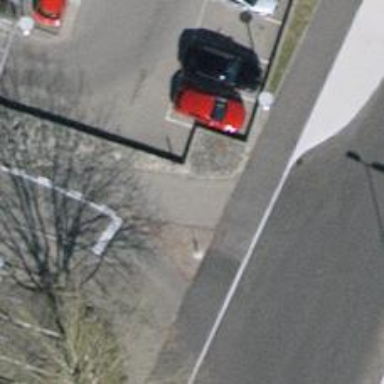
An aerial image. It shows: Parking aisle road that goes through tunnel.